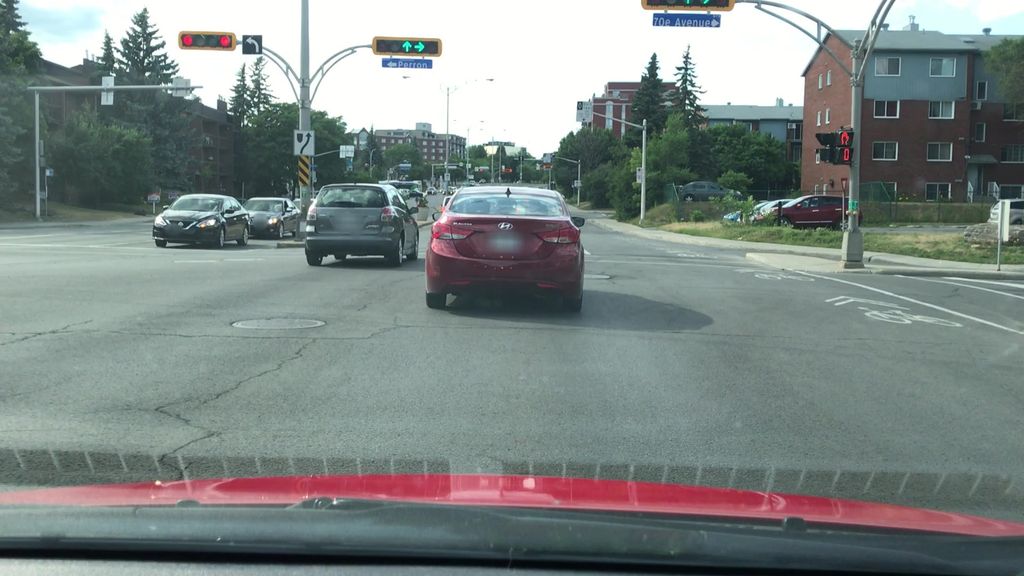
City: montreal